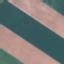
Label: AnnualCrop